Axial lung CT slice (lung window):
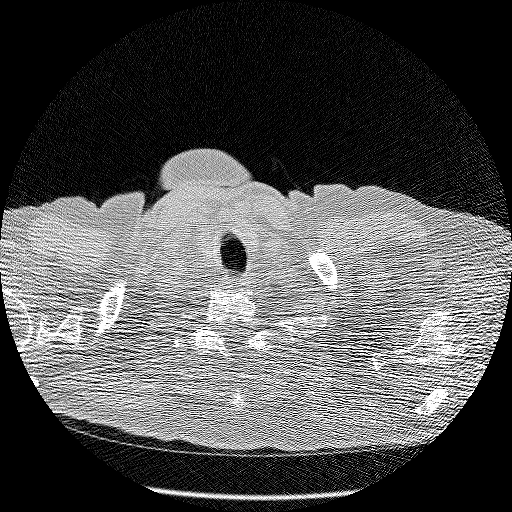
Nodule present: no